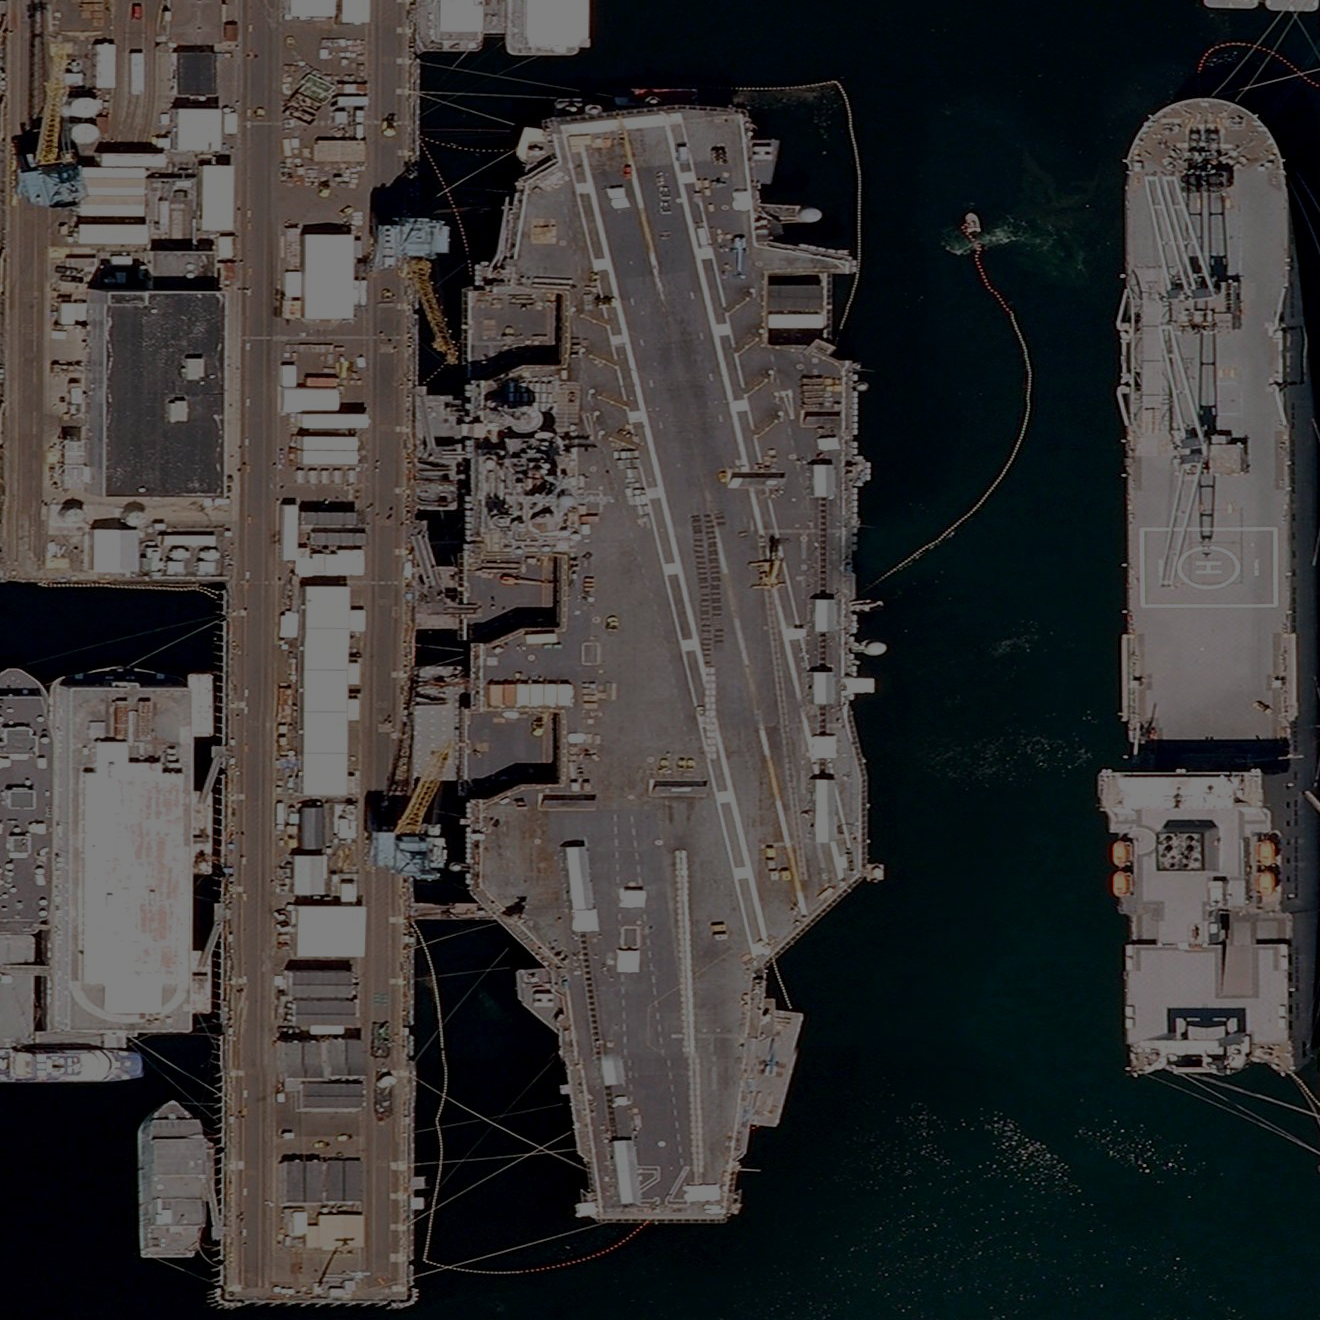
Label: aircraft_carrier